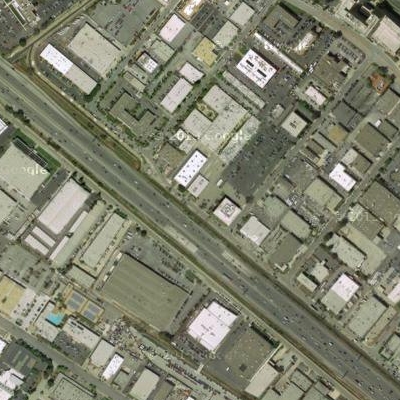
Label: Industry